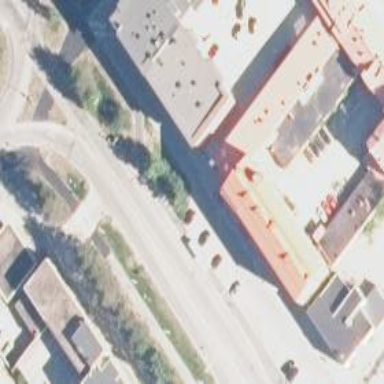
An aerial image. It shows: Paved parking area.